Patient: sex M, age 42
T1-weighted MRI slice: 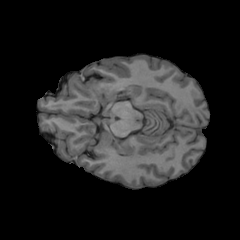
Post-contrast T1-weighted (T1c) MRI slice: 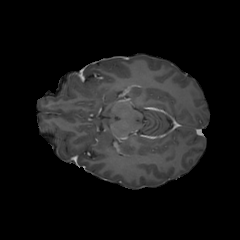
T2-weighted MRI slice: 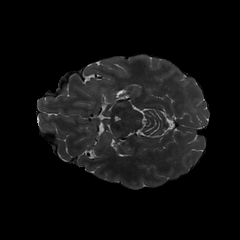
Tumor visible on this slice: no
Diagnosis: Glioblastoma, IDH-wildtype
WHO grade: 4